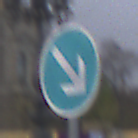
Verkehrszeichen: VorgeschriebeneVorbeifahrtRechts
Umgebung: Outdoor, Urban
Tageszeit: MorningAfternoon
Wetter: PartlyCloudy
Licht: Natural
Jahreszeit: NotSpecified
Kontrast: LowContrast